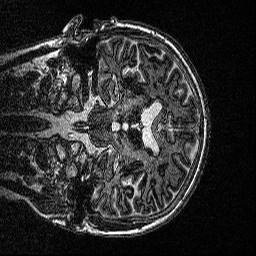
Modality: MP2RAGE
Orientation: coronal
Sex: female
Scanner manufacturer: siemens
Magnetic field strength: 3 T
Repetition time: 5 s
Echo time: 0.00292 s